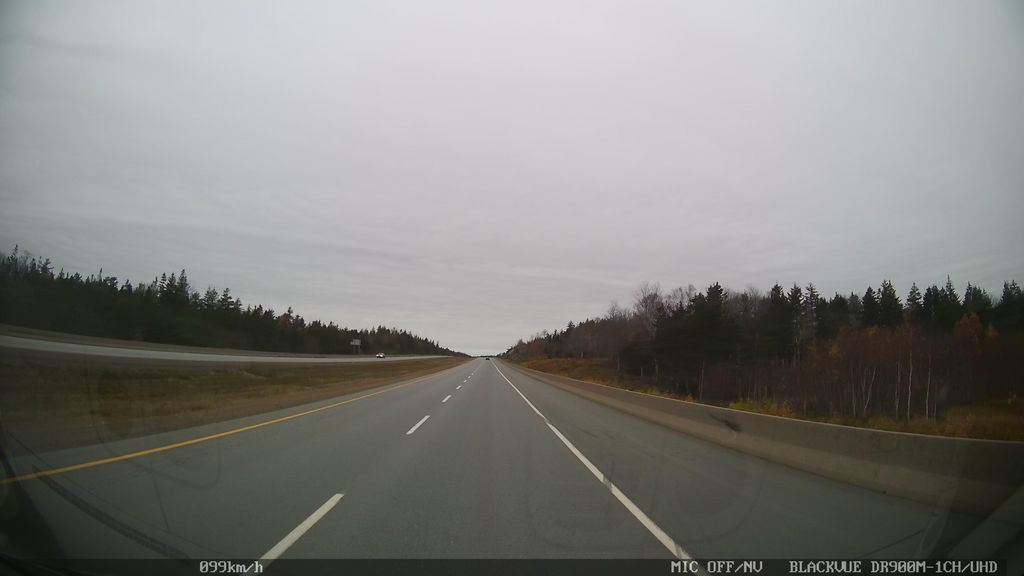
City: halifax